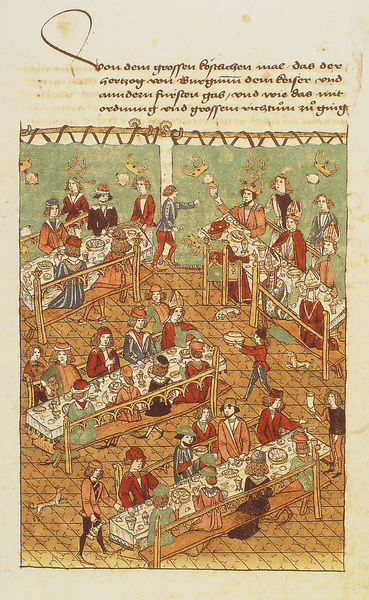
Titel: Züricher Chronik
Künstler: Diebold Schilling
Institution: Zürich, Zentralbibliothek
Schlagwörter: gemälde, frauen, menschen, sitzen, damen, hut, raum, tisch, tische, zeichnung, hund, hunde, tiere, gesellschaft, leute, gelage, trinken, diener, vorhang, boden, adel, krone, krug, schrift, farbe, bank, bischof, könig, papst, essen, tafel, wandteppich, fussboden, druck, fliesen, initiale, speisen, festmahl, mahl, bänke, karaffe, bankett, mittelalter, priester, bischöfe, gaukler, wandbehang, handschrift, speisesaal, buchmalerei, weinkaraffe, pagen, manuskript, banket, met, mesnchen, mundschenk, illsutartion